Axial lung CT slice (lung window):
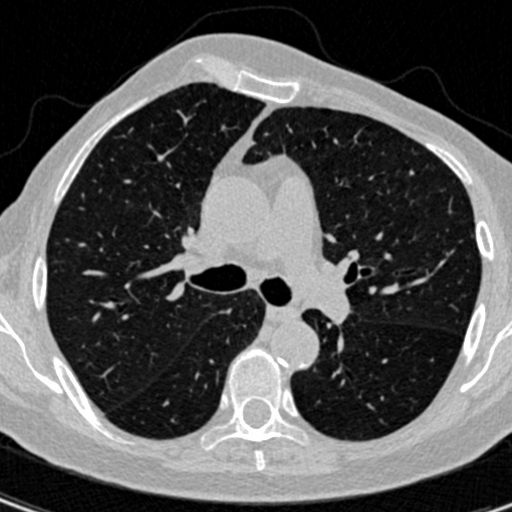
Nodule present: no